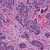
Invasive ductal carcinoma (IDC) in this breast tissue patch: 1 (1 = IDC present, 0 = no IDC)